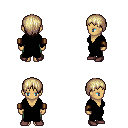
a pixel art fantasy rpg character, female body template, human, tanned skin, black robe, teal pants, white blonde plain hairstyle, leather bracers, maroon shoes, four views (front, back, left, right), 2x2 character sprite sheet, small pixel art, hard edges, no anti-aliasing